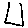
Label: triangle